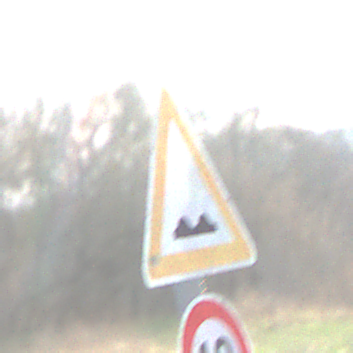
Verkehrszeichen: UnebeneFahrbahn
Zusatzzeichen unten: Geschwindigkeit10
Umgebung: Outdoor, Nature
Tageszeit: MorningAfternoon
Wetter: PartlyCloudy
Licht: Natural
Jahreszeit: NotSpecified
Kontrast: HighContrast